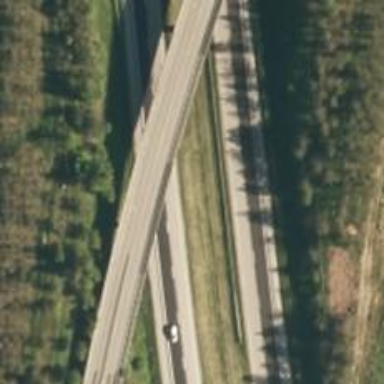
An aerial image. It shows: Secondary road with asphalt surface passing over bridge.